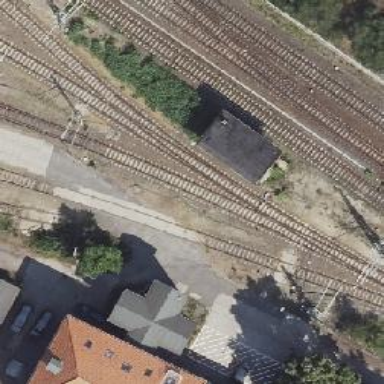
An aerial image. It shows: Railway yard used for servicing trains.